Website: lowes
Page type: account-selection
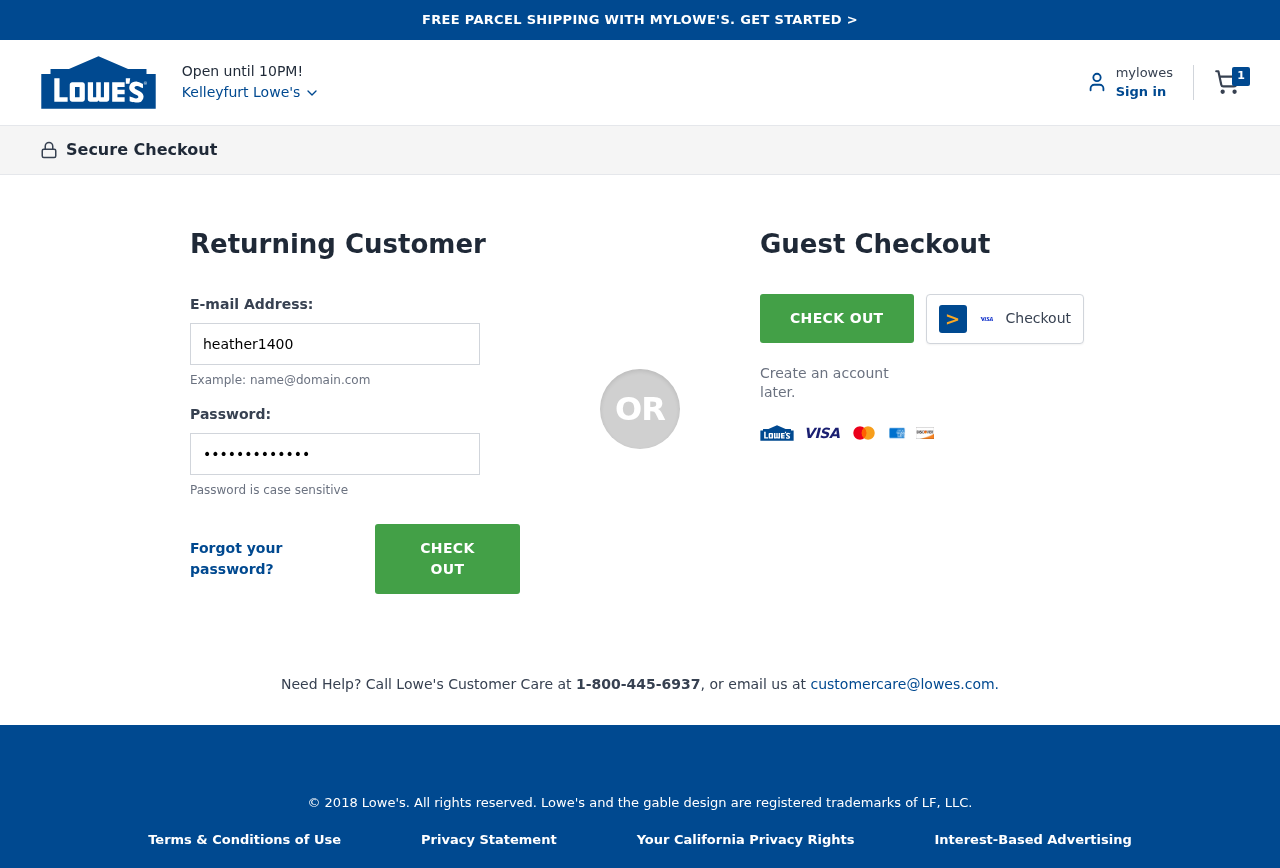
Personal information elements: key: PII_CITY
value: Kelleyfurt Lowe's
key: PII_LOGIN_USERNAME
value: heather1400
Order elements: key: ORDER_NUM_ITEMS
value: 1